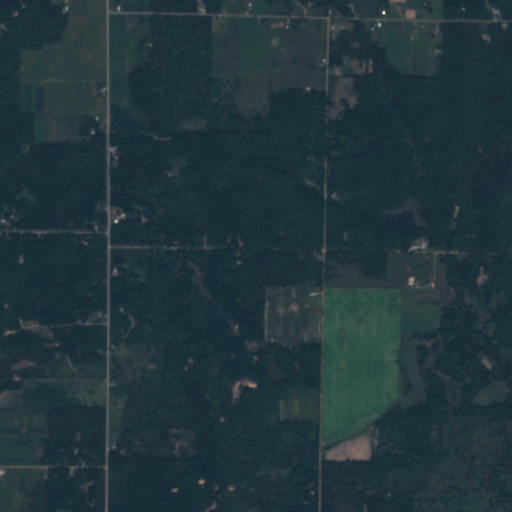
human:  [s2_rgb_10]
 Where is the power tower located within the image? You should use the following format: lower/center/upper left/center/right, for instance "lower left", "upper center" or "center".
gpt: There is no power tower in the image.